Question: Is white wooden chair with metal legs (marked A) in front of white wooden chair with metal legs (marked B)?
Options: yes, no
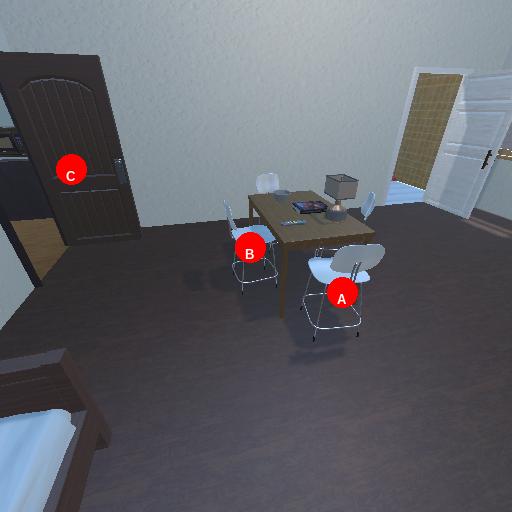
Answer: yes